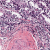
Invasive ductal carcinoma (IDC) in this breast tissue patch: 1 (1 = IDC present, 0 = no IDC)